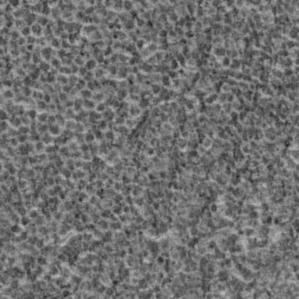
Label: frost